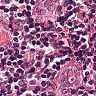
Metastatic tissue present: no